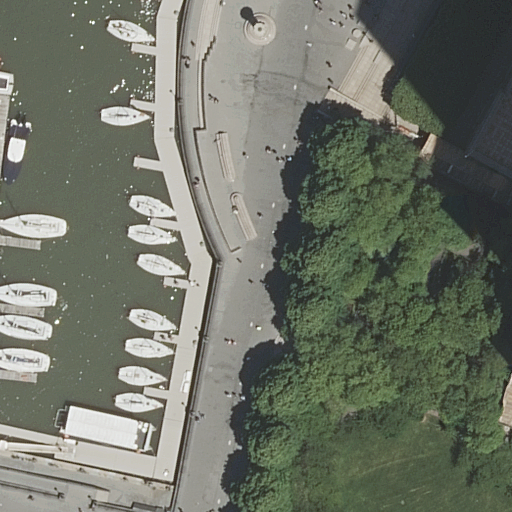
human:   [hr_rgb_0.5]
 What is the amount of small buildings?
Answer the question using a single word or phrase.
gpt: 3

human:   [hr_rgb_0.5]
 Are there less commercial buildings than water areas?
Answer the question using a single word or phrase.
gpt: yes

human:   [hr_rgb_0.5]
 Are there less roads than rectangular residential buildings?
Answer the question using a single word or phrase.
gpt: yes

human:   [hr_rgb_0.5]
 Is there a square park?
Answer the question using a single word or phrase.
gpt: no

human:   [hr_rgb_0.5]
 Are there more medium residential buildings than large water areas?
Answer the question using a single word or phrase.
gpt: no

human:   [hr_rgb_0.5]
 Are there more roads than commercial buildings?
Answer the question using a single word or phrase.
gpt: yes

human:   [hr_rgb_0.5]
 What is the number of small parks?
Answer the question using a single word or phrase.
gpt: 0

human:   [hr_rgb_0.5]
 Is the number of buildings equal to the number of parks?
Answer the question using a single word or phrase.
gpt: no

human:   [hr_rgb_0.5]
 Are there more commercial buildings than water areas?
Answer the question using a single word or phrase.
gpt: no

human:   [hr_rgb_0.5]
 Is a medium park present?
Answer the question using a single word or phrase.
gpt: no

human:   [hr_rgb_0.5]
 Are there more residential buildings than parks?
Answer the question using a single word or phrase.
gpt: yes

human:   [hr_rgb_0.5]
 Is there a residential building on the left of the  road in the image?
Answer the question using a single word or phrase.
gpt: no

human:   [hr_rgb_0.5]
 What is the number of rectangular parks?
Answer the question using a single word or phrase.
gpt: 0

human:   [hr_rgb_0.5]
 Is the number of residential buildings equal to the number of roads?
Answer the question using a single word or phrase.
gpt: no

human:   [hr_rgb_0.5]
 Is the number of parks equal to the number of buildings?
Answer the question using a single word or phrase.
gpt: no

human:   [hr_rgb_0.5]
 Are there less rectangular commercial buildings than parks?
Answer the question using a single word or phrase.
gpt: yes

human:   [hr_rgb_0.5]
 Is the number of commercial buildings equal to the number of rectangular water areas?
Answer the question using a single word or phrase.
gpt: yes

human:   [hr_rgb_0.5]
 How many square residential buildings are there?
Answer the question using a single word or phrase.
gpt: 1

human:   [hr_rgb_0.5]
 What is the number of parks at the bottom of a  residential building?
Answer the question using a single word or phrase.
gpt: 0

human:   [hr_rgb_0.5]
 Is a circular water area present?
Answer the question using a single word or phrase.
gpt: no

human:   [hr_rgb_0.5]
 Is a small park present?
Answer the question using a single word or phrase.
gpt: no

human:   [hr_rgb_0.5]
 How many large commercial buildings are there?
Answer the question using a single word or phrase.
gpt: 0

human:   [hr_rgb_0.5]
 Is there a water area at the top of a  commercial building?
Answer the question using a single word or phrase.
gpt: no

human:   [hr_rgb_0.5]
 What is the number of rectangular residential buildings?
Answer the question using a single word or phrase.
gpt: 3

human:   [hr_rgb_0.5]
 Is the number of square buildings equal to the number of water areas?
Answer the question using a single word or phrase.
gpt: yes

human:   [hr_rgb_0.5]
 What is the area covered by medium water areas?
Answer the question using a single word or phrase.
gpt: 0m2

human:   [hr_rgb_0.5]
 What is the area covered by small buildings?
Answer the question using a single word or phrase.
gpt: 92m2

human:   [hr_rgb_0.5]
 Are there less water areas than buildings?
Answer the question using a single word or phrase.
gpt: yes

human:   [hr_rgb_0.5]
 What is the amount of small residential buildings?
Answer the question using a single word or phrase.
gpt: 3

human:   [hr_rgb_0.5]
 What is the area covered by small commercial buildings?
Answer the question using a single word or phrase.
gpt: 0m2

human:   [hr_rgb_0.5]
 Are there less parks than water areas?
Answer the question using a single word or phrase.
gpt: no

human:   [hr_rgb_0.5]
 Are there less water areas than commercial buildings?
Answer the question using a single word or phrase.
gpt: no

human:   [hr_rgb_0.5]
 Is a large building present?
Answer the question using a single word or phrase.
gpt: no

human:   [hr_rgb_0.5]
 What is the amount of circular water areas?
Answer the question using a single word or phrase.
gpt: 0

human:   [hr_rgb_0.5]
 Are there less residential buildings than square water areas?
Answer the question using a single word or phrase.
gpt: no

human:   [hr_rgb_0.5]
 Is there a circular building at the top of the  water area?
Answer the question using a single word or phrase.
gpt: yes